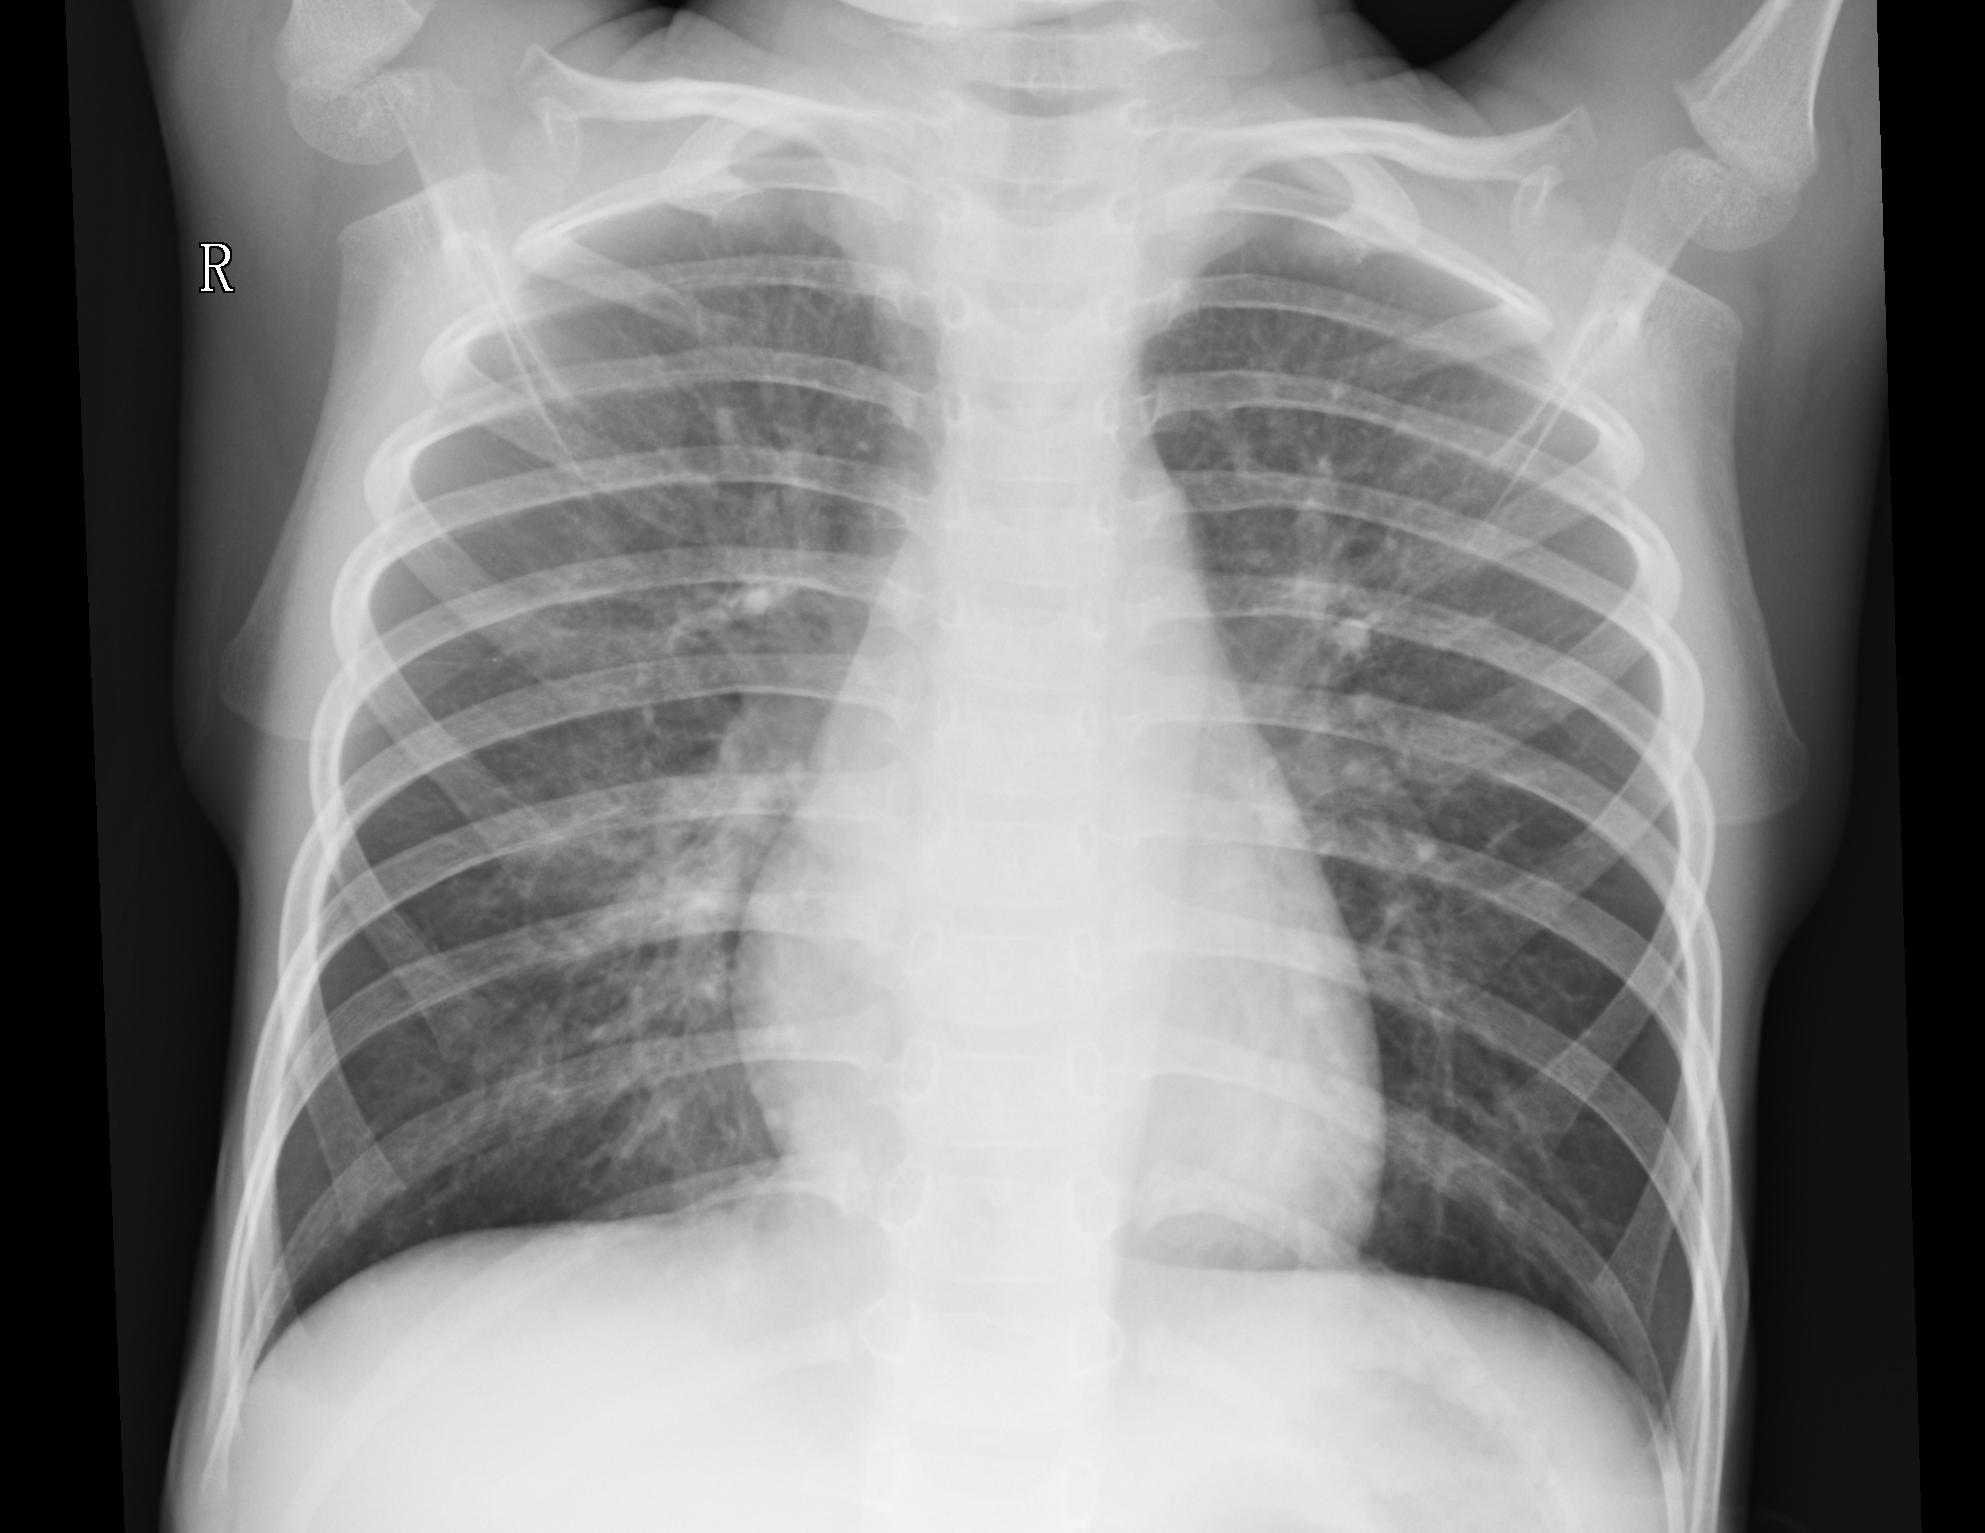
Diagnosis: PNEUMONIA